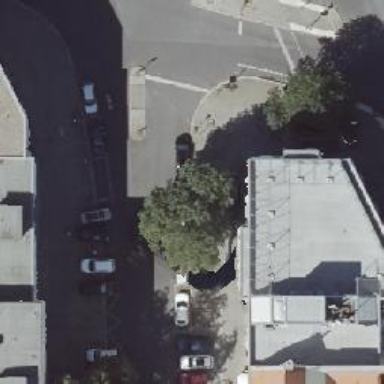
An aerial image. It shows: Residential road with asphalt surface. There is parking lane on the right side.